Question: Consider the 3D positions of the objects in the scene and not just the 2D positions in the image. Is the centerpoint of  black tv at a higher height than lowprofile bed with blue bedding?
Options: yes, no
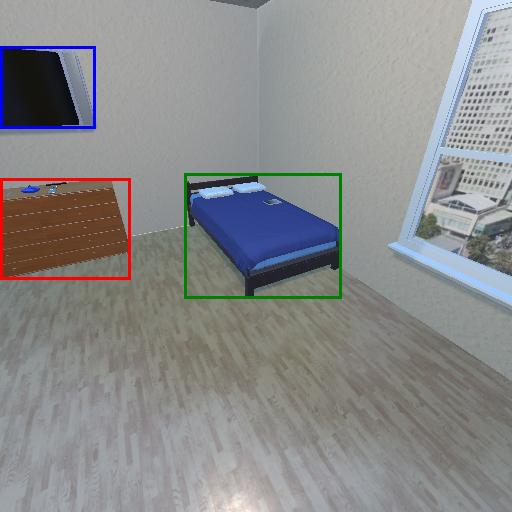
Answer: yes